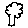
Label: tree